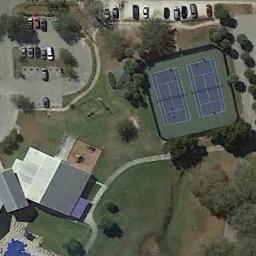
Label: tennis_court